Question: I designed one Application in Android. When i upload this Application on device, it will display three icons of that application.
Which part of Android Manifest File is responsible to display the icon.Any idea?
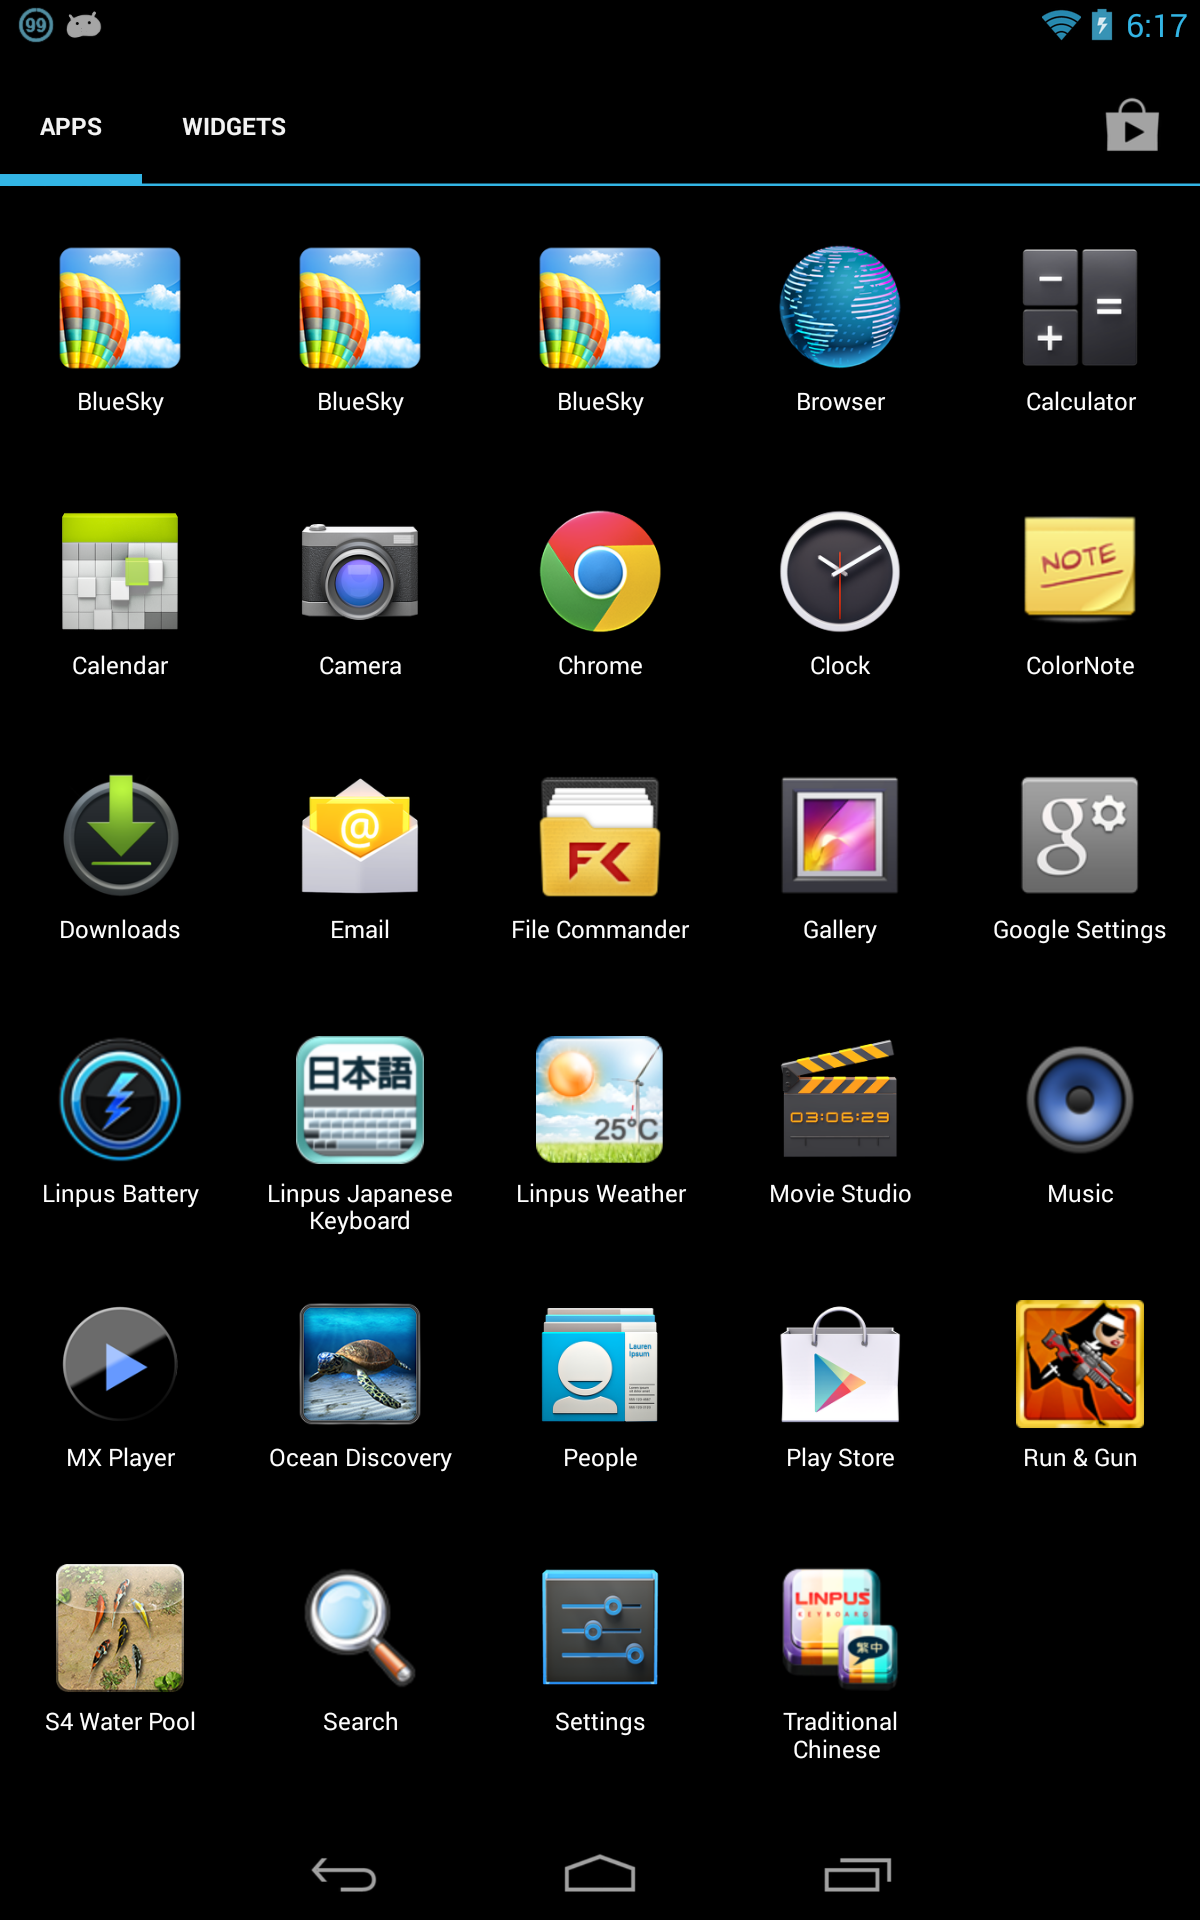
Answer: Go to the <URL> and
Only a single activity - the one you want opened when the user clicks the homescreen icon - should have the following intent filter:
'''
<intent-filter>
<action android:name="android.intent.action.MAIN"/>
<category android:name="android.intent.category.LAUNCHER"/>
</intent-filter>
'''